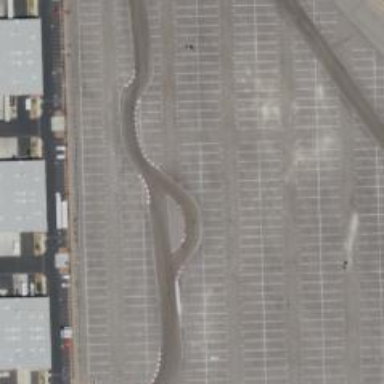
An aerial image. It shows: Motor sport raceway.